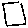
Label: square